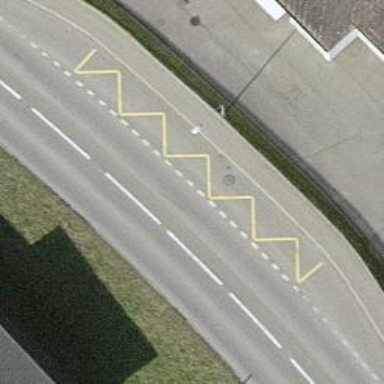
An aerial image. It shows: Bus stop along the road.